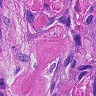
Metastatic tissue present: yes